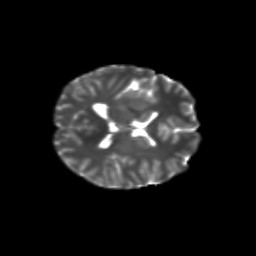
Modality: T2w
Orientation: axial
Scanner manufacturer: siemens
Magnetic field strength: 3 T
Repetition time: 9.2 s
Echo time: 0.084 s